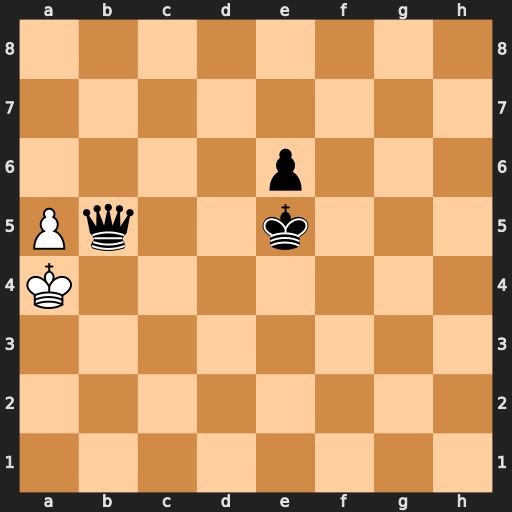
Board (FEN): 8/8/4p3/Pq2k3/K7/8/8/8
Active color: w
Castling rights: -
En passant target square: -
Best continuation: Kxb5 Kd6 Kb6 e5 a6 e4 a7